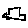
Label: car